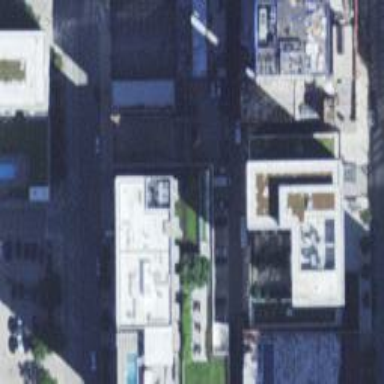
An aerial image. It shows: Office building.